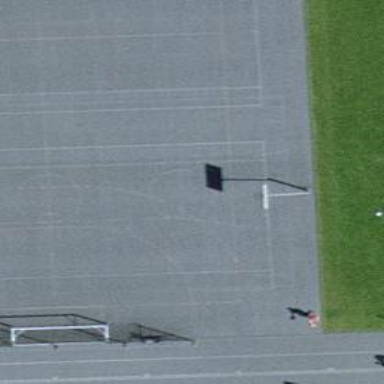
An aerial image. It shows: School building located within sports center.